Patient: sex M, age 78
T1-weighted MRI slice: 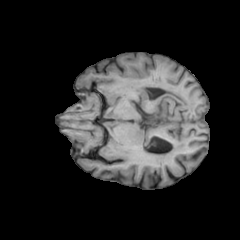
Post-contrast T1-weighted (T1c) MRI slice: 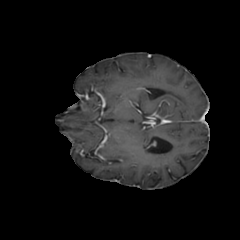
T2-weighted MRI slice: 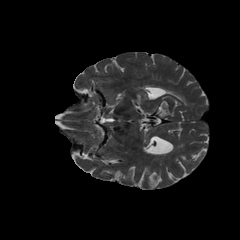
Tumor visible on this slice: no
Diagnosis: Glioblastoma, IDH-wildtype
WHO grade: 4